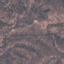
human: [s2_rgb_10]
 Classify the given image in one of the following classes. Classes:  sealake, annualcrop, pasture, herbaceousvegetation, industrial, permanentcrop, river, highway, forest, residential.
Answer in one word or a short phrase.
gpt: HerbaceousVegetation